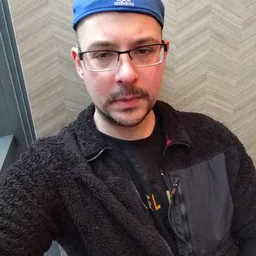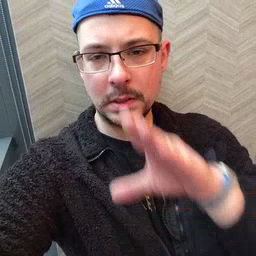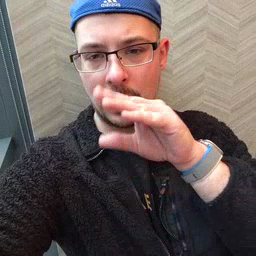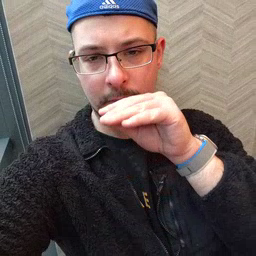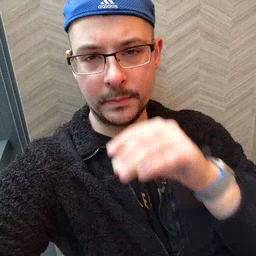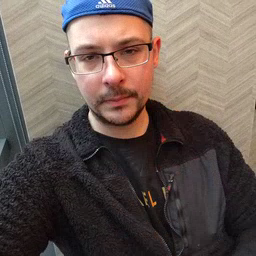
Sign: duck